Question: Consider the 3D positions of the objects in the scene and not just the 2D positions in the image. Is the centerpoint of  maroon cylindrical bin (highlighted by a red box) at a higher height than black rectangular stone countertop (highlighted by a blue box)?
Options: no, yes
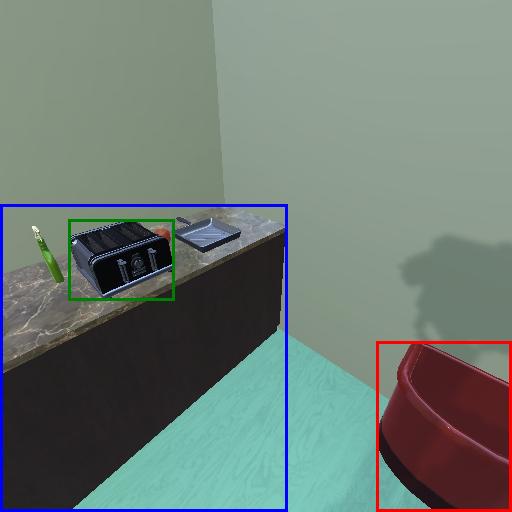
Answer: no